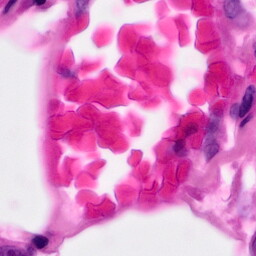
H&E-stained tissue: Pancreatic